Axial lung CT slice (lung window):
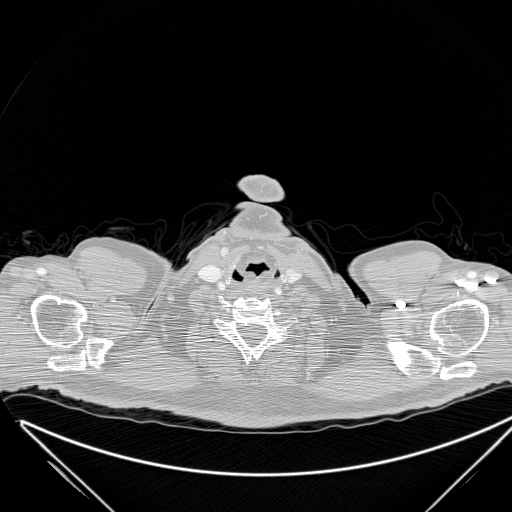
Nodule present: no